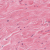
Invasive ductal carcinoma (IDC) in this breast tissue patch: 0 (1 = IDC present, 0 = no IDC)